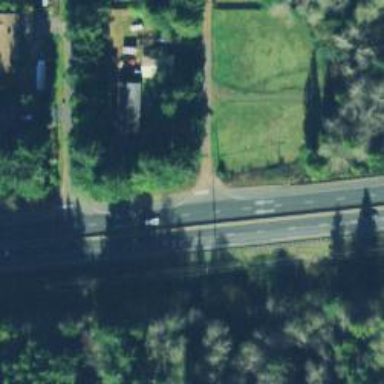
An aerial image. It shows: This image shows trunk highway that functions as expressway.